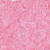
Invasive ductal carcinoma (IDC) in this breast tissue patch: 0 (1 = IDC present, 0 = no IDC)